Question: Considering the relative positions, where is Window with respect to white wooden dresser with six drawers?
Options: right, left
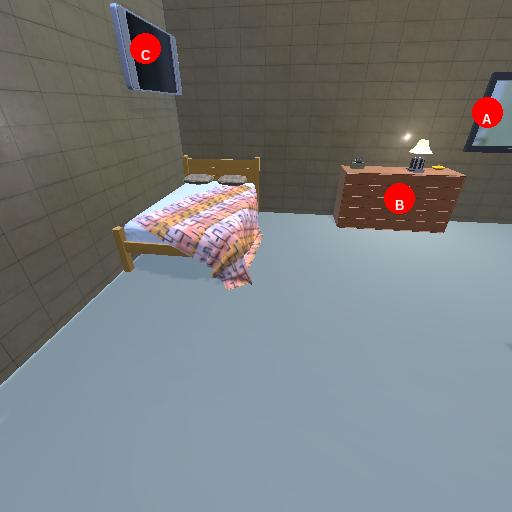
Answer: right